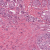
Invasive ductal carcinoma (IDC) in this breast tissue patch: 1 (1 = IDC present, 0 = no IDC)